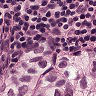
Metastatic tissue present: yes